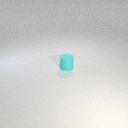
small cyan rubber cylinder